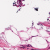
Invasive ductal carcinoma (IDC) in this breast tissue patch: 0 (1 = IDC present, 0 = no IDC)